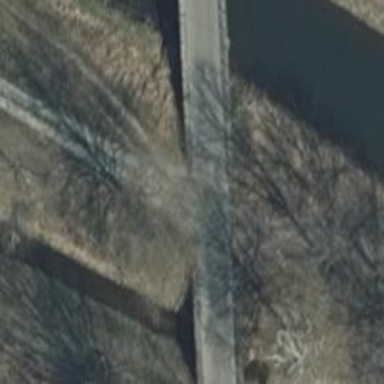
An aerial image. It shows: Unclassified road on asphalt surface with bridge.